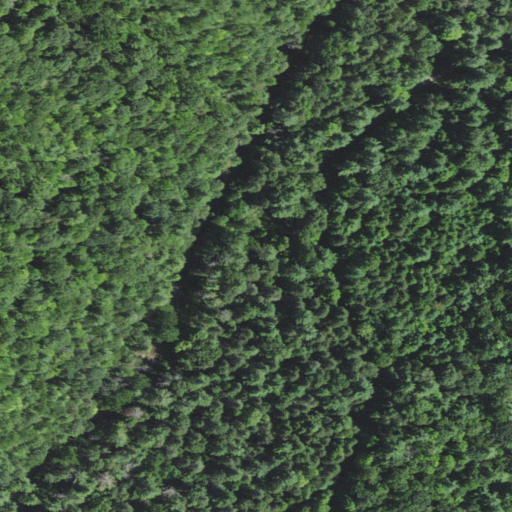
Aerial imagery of valley in Virginia named Timber Hollow containing mixed forest, evergreen forest, deciduous forest, and open development